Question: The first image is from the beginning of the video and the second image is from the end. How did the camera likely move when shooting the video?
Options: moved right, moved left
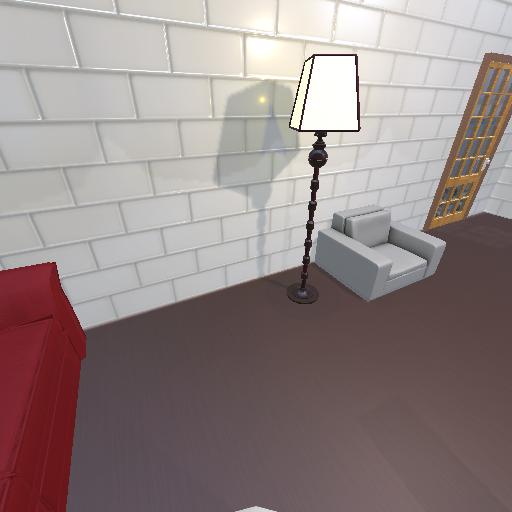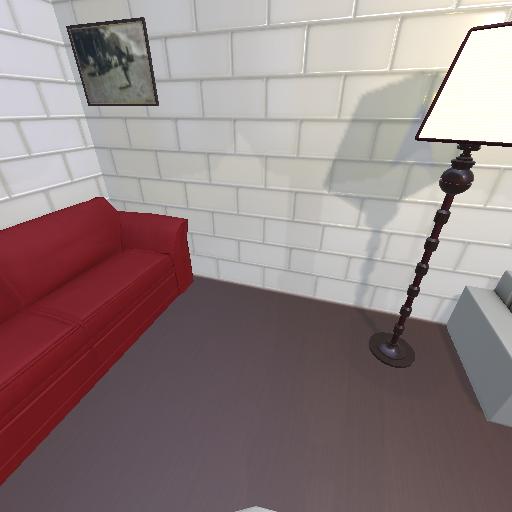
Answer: moved right